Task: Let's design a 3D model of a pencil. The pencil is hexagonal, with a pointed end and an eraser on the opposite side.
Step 120:
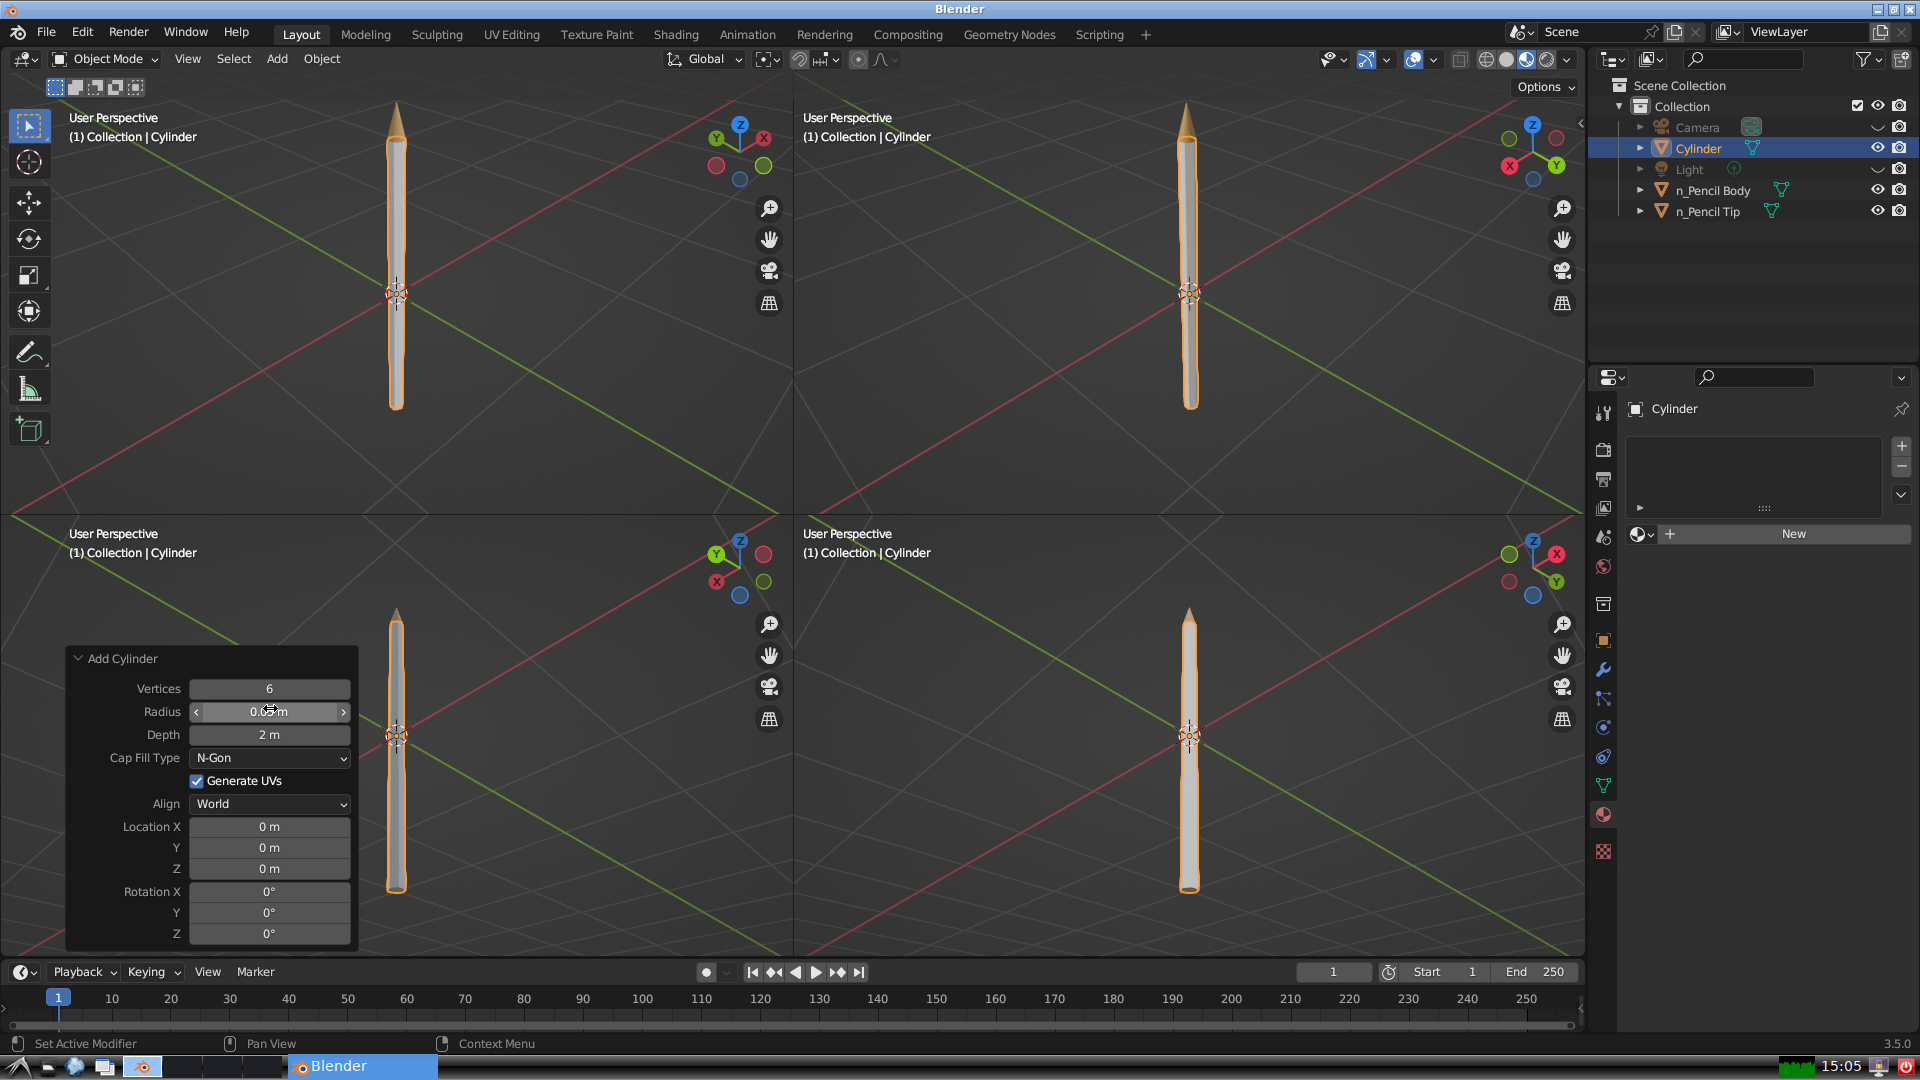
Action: click: no